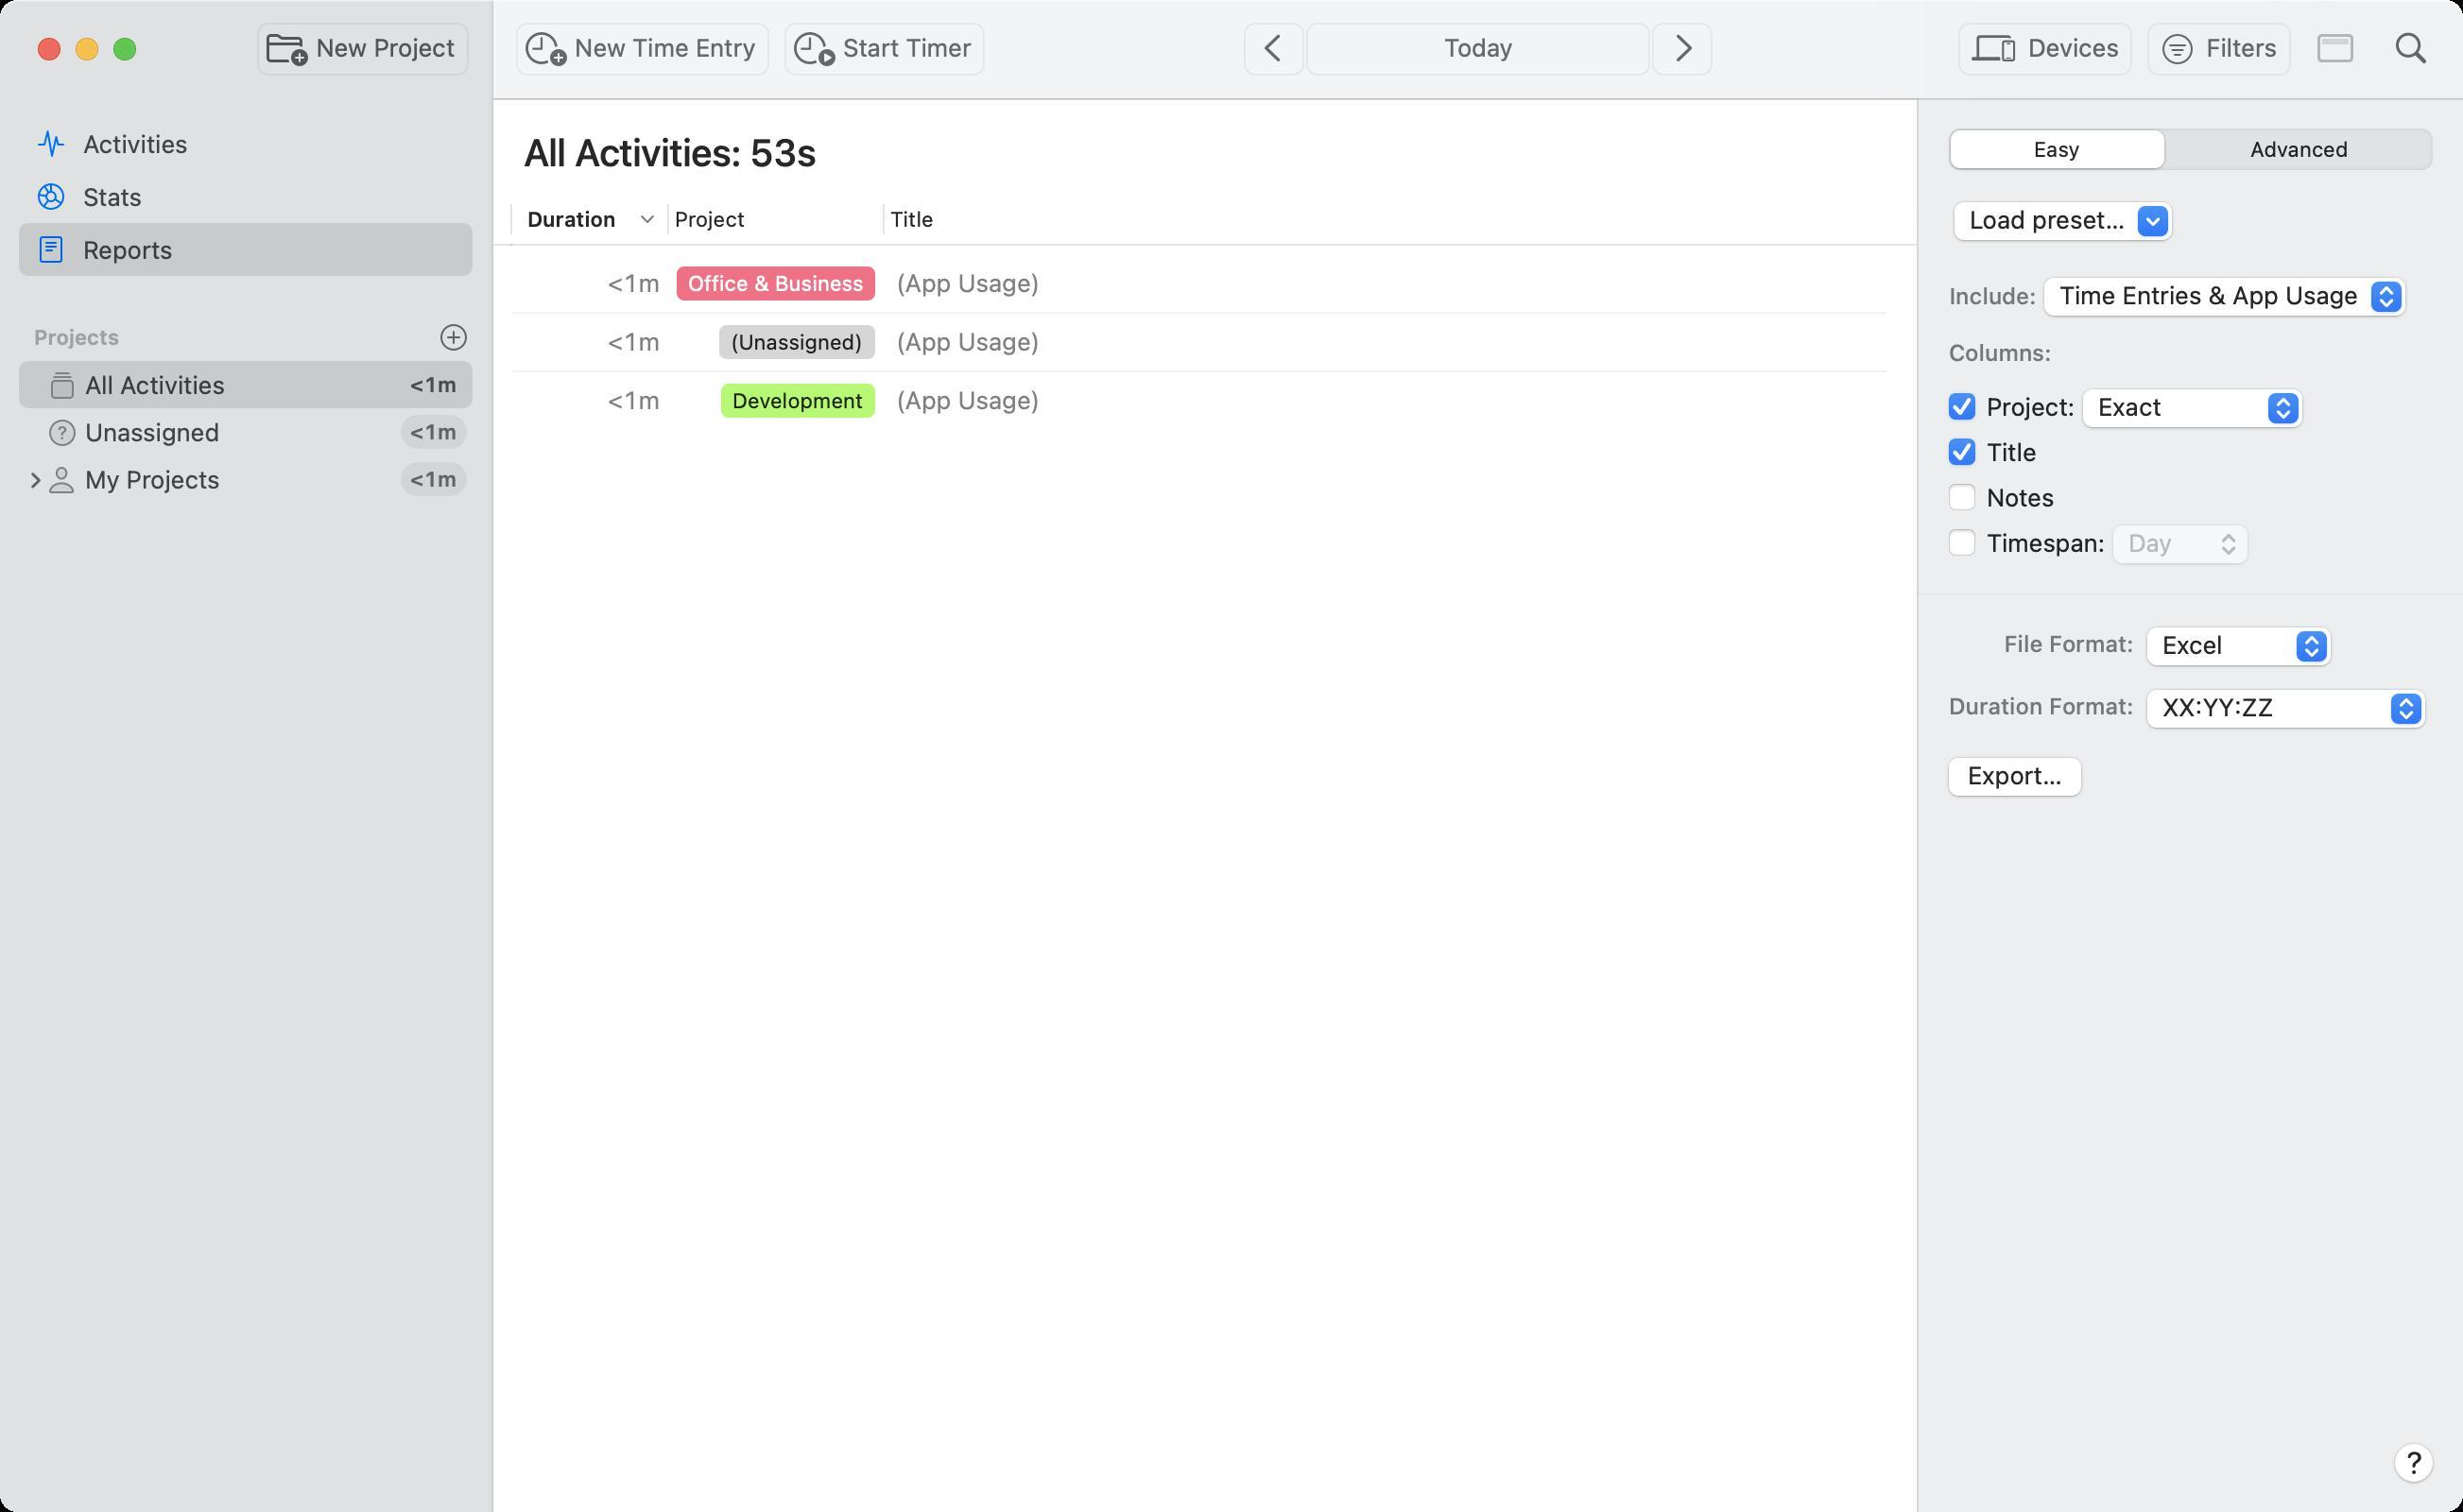
Accessibility tree:
{"name": "Reports", "role": "AXWindow", "description": null, "role_description": "standard window", "value": null, "position": "163.00;110.00", "size": "1303;800", "children": [{"name": null, "role": "AXSplitGroup", "description": null, "role_description": "split group", "value": null, "position": "0.00;0.00", "size": "1303;800", "children": [{"name": null, "role": "AXTable", "description": null, "role_description": "table", "value": null, "position": "0.00;52.00", "size": "260;104", "children": [{"name": null, "role": "AXRow", "description": null, "role_description": "table row", "value": null, "position": "0.00;62.00", "size": "260;28", "children": [{"name": null, "role": "AXCell", "description": null, "role_description": "cell", "value": null, "position": "16.00;62.00", "size": "228;28", "children": [{"name": null, "role": "AXImage", "description": "waveform.path", "role_description": "image", "value": null, "position": "16.00;68.00", "size": "22;16", "children": []}, {"name": null, "role": "AXStaticText", "description": null, "role_description": "text", "value": "Activities", "position": "42.00;68.00", "size": "60;16", "children": []}]}]}, {"name": null, "role": "AXRow", "description": null, "role_description": "table row", "value": null, "position": "0.00;90.00", "size": "260;28", "children": [{"name": null, "role": "AXCell", "description": null, "role_description": "cell", "value": null, "position": "16.00;90.00", "size": "228;28", "children": [{"name": null, "role": "AXImage", "description": "chart", "role_description": "image", "value": null, "position": "16.00;96.00", "size": "22;16", "children": []}, {"name": null, "role": "AXStaticText", "description": null, "role_description": "text", "value": "Stats", "position": "42.00;96.00", "size": "36;16", "children": []}]}]}, {"name": null, "role": "AXRow", "description": null, "role_description": "table row", "value": null, "position": "0.00;118.00", "size": "260;28", "children": [{"name": null, "role": "AXCell", "description": null, "role_description": "cell", "value": null, "position": "16.00;118.00", "size": "228;28", "children": [{"name": null, "role": "AXImage", "description": "doc", "role_description": "image", "value": null, "position": "16.00;124.00", "size": "22;16", "children": []}, {"name": null, "role": "AXStaticText", "description": null, "role_description": "text", "value": "Reports", "position": "42.00;124.00", "size": "52;16", "children": []}]}]}, {"name": null, "role": "AXColumn", "description": null, "role_description": "column", "value": null, "position": "10.00;52.00", "size": "240;104", "children": []}, {"name": null, "role": "AXGroup", "description": null, "role_description": "group", "value": null, "position": "-163.00;844.00", "size": "260;28", "children": [{"name": "Field", "role": "AXButton", "description": null, "role_description": "sort button", "value": null, "position": "-163.00;844.00", "size": "240;28", "children": []}]}]}, {"name": null, "role": "AXScrollArea", "description": null, "role_description": "scroll area", "value": null, "position": "0.00;164.00", "size": "260;636", "children": [{"name": null, "role": "AXOutline", "description": null, "role_description": "outline", "value": null, "position": "0.00;164.00", "size": "260;636", "children": [{"name": null, "role": "AXRow", "description": null, "role_description": "outline row", "value": null, "position": "0.00;164.00", "size": "260;27", "children": [{"name": null, "role": "AXCell", "description": null, "role_description": "cell", "value": null, "position": "10.00;164.00", "size": "240;27", "children": [{"name": null, "role": "AXStaticText", "description": null, "role_description": "text", "value": "Projects", "position": "16.00;169.50", "size": "228;16", "children": []}, {"name": null, "role": "AXImage", "description": "", "role_description": "image", "value": null, "position": "-2.00;170.00", "size": "16;16", "children": []}]}]}, {"name": null, "role": "AXRow", "description": null, "role_description": "outline row", "value": null, "position": "0.00;191.00", "size": "260;25", "children": [{"name": null, "role": "AXCell", "description": null, "role_description": "cell", "value": null, "position": "10.00;191.00", "size": "240;25", "children": [{"name": null, "role": "AXStaticText", "description": null, "role_description": "text", "value": "All Activities", "position": "43.00;195.50", "size": "168;16", "children": []}, {"name": null, "role": "AXImage", "description": "", "role_description": "image", "value": null, "position": "25.00;196.00", "size": "16;16", "children": []}]}]}, {"name": null, "role": "AXRow", "description": null, "role_description": "outline row", "value": null, "position": "0.00;216.00", "size": "260;25", "children": [{"name": null, "role": "AXCell", "description": null, "role_description": "cell", "value": null, "position": "10.00;216.00", "size": "240;25", "children": [{"name": null, "role": "AXStaticText", "description": null, "role_description": "text", "value": "Unassigned", "position": "43.00;220.50", "size": "168;16", "children": []}, {"name": null, "role": "AXImage", "description": "", "role_description": "image", "value": null, "position": "25.00;221.00", "size": "16;16", "children": []}]}]}, {"name": null, "role": "AXRow", "description": null, "role_description": "outline row", "value": null, "position": "0.00;241.00", "size": "260;25", "children": [{"name": null, "role": "AXCell", "description": null, "role_description": "cell", "value": null, "position": "10.00;241.00", "size": "240;25", "children": [{"name": null, "role": "AXStaticText", "description": null, "role_description": "text", "value": "My Projects", "position": "43.00;245.50", "size": "168;16", "children": []}, {"name": null, "role": "AXImage", "description": "", "role_description": "image", "value": null, "position": "25.00;246.00", "size": "16;16", "children": []}, {"name": null, "role": "AXDisclosureTriangle", "description": null, "role_description": "disclosure triangle", "value": 0, "position": "12.00;241.00", "size": "13;25", "children": []}]}]}, {"name": null, "role": "AXColumn", "description": null, "role_description": "column", "value": null, "position": "10.00;164.00", "size": "240;636", "children": []}]}]}, {"name": null, "role": "AXSplitter", "description": null, "role_description": "splitter", "value": 260.0, "position": "260.00;52.00", "size": "1;748", "children": []}, {"name": null, "role": "AXScrollArea", "description": null, "role_description": "scroll area", "value": null, "position": "261.00;53.00", "size": "753;747", "children": [{"name": null, "role": "AXList", "description": null, "role_description": "collection", "value": null, "position": "261.00;53.00", "size": "753;747", "children": [{"name": null, "role": "AXList", "description": "All Activities: 53s", "role_description": "section", "value": null, "position": "261.00;53.00", "size": "753;747", "children": [{"name": null, "role": "AXStaticText", "description": "All Activities: 53s", "role_description": "text", "value": null, "position": "261.00;53.00", "size": "753;41", "children": []}, {"name": null, "role": "AXGroup", "description": null, "role_description": "group", "value": null, "position": "261.00;94.00", "size": "753;706", "children": [{"name": null, "role": "AXScrollArea", "description": null, "role_description": "scroll area", "value": null, "position": "261.00;102.00", "size": "753;698", "children": [{"name": null, "role": "AXOutline", "description": null, "role_description": "outline", "value": null, "position": "261.00;130.00", "size": "753;670", "children": [{"name": null, "role": "AXRow", "description": null, "role_description": "outline row", "value": null, "position": "261.00;135.00", "size": "753;31", "children": [{"name": null, "role": "AXCell", "description": null, "role_description": "cell", "value": null, "position": "277.00;136.00", "size": "75;29", "children": [{"name": null, "role": "AXStaticText", "description": null, "role_description": "text", "value": "<1m", "position": "278.00;141.50", "size": "73;16", "children": []}]}, {"name": null, "role": "AXCell", "description": null, "role_description": "cell", "value": null, "position": "355.00;136.00", "size": "111;29", "children": [{"name": null, "role": "AXStaticText", "description": null, "role_description": "text", "value": "Office & Business", "position": "362.00;143.00", "size": "97;14", "children": []}]}, {"name": null, "role": "AXCell", "description": null, "role_description": "cell", "value": null, "position": "469.00;136.00", "size": "529;29", "children": [{"name": null, "role": "AXStaticText", "description": null, "role_description": "text", "value": "(App Usage)", "position": "472.00;141.50", "size": "80;16", "children": []}]}]}, {"name": null, "role": "AXRow", "description": null, "role_description": "outline row", "value": null, "position": "261.00;166.00", "size": "753;31", "children": [{"name": null, "role": "AXCell", "description": null, "role_description": "cell", "value": null, "position": "277.00;167.00", "size": "75;29", "children": [{"name": null, "role": "AXStaticText", "description": null, "role_description": "text", "value": "<1m", "position": "278.00;172.50", "size": "73;16", "children": []}]}, {"name": null, "role": "AXCell", "description": null, "role_description": "cell", "value": null, "position": "355.00;167.00", "size": "111;29", "children": [{"name": null, "role": "AXStaticText", "description": null, "role_description": "text", "value": "(Unassigned)", "position": "384.50;174.00", "size": "74;14", "children": []}]}, {"name": null, "role": "AXCell", "description": null, "role_description": "cell", "value": null, "position": "469.00;167.00", "size": "529;29", "children": [{"name": null, "role": "AXStaticText", "description": null, "role_description": "text", "value": "(App Usage)", "position": "472.00;172.50", "size": "80;16", "children": []}]}]}, {"name": null, "role": "AXRow", "description": null, "role_description": "outline row", "value": null, "position": "261.00;197.00", "size": "753;31", "children": [{"name": null, "role": "AXCell", "description": null, "role_description": "cell", "value": null, "position": "277.00;198.00", "size": "75;29", "children": [{"name": null, "role": "AXStaticText", "description": null, "role_description": "text", "value": "<1m", "position": "278.00;203.50", "size": "73;16", "children": []}]}, {"name": null, "role": "AXCell", "description": null, "role_description": "cell", "value": null, "position": "355.00;198.00", "size": "111;29", "children": [{"name": null, "role": "AXStaticText", "description": null, "role_description": "text", "value": "Development", "position": "385.50;205.00", "size": "74;14", "children": []}]}, {"name": null, "role": "AXCell", "description": null, "role_description": "cell", "value": null, "position": "469.00;198.00", "size": "529;29", "children": [{"name": null, "role": "AXStaticText", "description": null, "role_description": "text", "value": "(App Usage)", "position": "472.00;203.50", "size": "80;16", "children": []}]}]}, {"name": null, "role": "AXColumn", "description": null, "role_description": "column", "value": null, "position": "271.00;130.00", "size": "83;670", "children": []}, {"name": null, "role": "AXColumn", "description": null, "role_description": "column", "value": null, "position": "354.00;130.00", "size": "114;670", "children": []}, {"name": null, "role": "AXColumn", "description": null, "role_description": "column", "value": null, "position": "468.00;130.00", "size": "536;670", "children": []}, {"name": null, "role": "AXGroup", "description": null, "role_description": "group", "value": null, "position": "261.00;102.00", "size": "753;28", "children": [{"name": "Duration", "role": "AXButton", "description": null, "role_description": "sort button", "value": null, "position": "271.00;102.00", "size": "83;28", "children": []}, {"name": "Project", "role": "AXButton", "description": null, "role_description": "sort button", "value": null, "position": "354.00;102.00", "size": "114;28", "children": []}, {"name": "Title", "role": "AXButton", "description": null, "role_description": "sort button", "value": null, "position": "468.00;102.00", "size": "536;28", "children": []}]}]}]}]}]}]}]}, {"name": null, "role": "AXSplitter", "description": null, "role_description": "splitter", "value": 753.0, "position": "1014.00;52.00", "size": "1;748", "children": []}, {"name": null, "role": "AXScrollArea", "description": null, "role_description": "scroll area", "value": null, "position": "1015.00;52.00", "size": "288;748", "children": [{"name": null, "role": "AXRadioGroup", "description": null, "role_description": "radio group", "value": "{\n    \"name\": null,\n    \"role\": \"AXRadioButton\",\n    \"description\": \"Easy\",\n    \"role_description\": \"radio button\",\n    \"value\": 1,\n    \"position\": \"1029.00;67.00\",\n    \"size\": \"117;24\",\n    \"children\": []\n}", "position": "1029.00;67.00", "size": "260;24", "children": [{"name": null, "role": "AXRadioButton", "description": "Easy", "role_description": "radio button", "value": 1, "position": "1029.00;67.00", "size": "117;24", "children": []}, {"name": null, "role": "AXRadioButton", "description": "Advanced", "role_description": "radio button", "value": 0, "position": "1146.00;67.00", "size": "143;24", "children": []}]}, {"name": "Load_preset…", "role": "AXMenuButton", "description": null, "role_description": "menu button", "value": null, "position": "1031.00;106.00", "size": "122;25", "children": []}, {"name": null, "role": "AXStaticText", "description": null, "role_description": "text", "value": "Include:", "position": "1029.00;149.00", "size": "50;15", "children": []}, {"name": null, "role": "AXPopUpButton", "description": null, "role_description": "pop up button", "value": "Time Entries & App Usage", "position": "1078.50;146.00", "size": "198;25", "children": []}, {"name": null, "role": "AXStaticText", "description": null, "role_description": "text", "value": "Columns:", "position": "1029.00;179.00", "size": "58;15", "children": []}, {"name": "Project:", "role": "AXCheckBox", "description": null, "role_description": "checkbox", "value": 1, "position": "1029.00;206.00", "size": "73;18", "children": []}, {"name": null, "role": "AXPopUpButton", "description": null, "role_description": "pop up button", "value": "Exact", "position": "1099.00;205.00", "size": "123;25", "children": []}, {"name": "Title", "role": "AXCheckBox", "description": null, "role_description": "checkbox", "value": 1, "position": "1029.00;230.00", "size": "53;18", "children": []}, {"name": "Notes", "role": "AXCheckBox", "description": null, "role_description": "checkbox", "value": 0, "position": "1029.00;254.00", "size": "62;18", "children": []}, {"name": "Timespan:", "role": "AXCheckBox", "description": null, "role_description": "checkbox", "value": 0, "position": "1029.00;278.00", "size": "89;18", "children": []}, {"name": null, "role": "AXPopUpButton", "description": null, "role_description": "pop up button", "value": "Day", "position": "1115.00;277.00", "size": "78;25", "children": []}, {"name": null, "role": "AXStaticText", "description": null, "role_description": "text", "value": "File Format:", "position": "1029.00;333.00", "size": "102;15", "children": []}, {"name": null, "role": "AXPopUpButton", "description": null, "role_description": "pop up button", "value": "Excel", "position": "1133.00;331.00", "size": "104;25", "children": []}, {"name": null, "role": "AXStaticText", "description": null, "role_description": "text", "value": "Duration Format:", "position": "1029.00;366.00", "size": "102;15", "children": []}, {"name": null, "role": "AXPopUpButton", "description": null, "role_description": "pop up button", "value": "XX:YY:ZZ", "position": "1133.00;364.00", "size": "154;25", "children": []}, {"name": "Export…", "role": "AXButton", "description": null, "role_description": "button", "value": null, "position": "1024.00;396.00", "size": "84;32", "children": []}, {"name": null, "role": "AXButton", "description": "Help", "role_description": "button", "value": null, "position": "1264.00;763.00", "size": "25;25", "children": []}]}]}, {"name": null, "role": "AXToolbar", "description": null, "role_description": "toolbar", "value": null, "position": "0.00;0.00", "size": "1303;52", "children": [{"name": null, "role": "AXButton", "description": "New Project", "role_description": "button", "value": null, "position": "132.00;0.00", "size": "120;52", "children": []}, {"name": null, "role": "AXButton", "description": "New Time Entry", "role_description": "button", "value": null, "position": "269.00;0.00", "size": "142;52", "children": []}, {"name": null, "role": "AXButton", "description": "Start Timer", "role_description": "button", "value": null, "position": "411.00;0.00", "size": "114;52", "children": []}, {"name": null, "role": "AXGroup", "description": null, "role_description": "group", "value": null, "position": "653.00;0.00", "size": "258;52", "children": [{"name": "Date_Range", "role": "AXGroup", "description": null, "role_description": "group", "value": null, "position": "652.00;6.00", "size": "260;40", "children": [{"name": null, "role": "AXButton", "description": "Previous", "role_description": "button", "value": null, "position": "652.00;6.00", "size": "39;40", "children": []}, {"name": null, "role": "AXButton", "description": "Today", "role_description": "button", "value": null, "position": "691.00;6.00", "size": "183;40", "children": []}, {"name": null, "role": "AXButton", "description": "Next", "role_description": "button", "value": null, "position": "874.00;6.00", "size": "38;40", "children": []}]}]}, {"name": null, "role": "AXButton", "description": "Devices", "role_description": "button", "value": null, "position": "1032.00;0.00", "size": "100;52", "children": []}, {"name": null, "role": "AXButton", "description": "Filters", "role_description": "button", "value": null, "position": "1132.00;0.00", "size": "84;52", "children": []}, {"name": null, "role": "AXButton", "description": "Toggle Timeline Orientation", "role_description": "button", "value": null, "position": "1216.00;0.00", "size": "40;52", "children": []}, {"name": null, "role": "AXGroup", "description": null, "role_description": "group", "value": null, "position": "1256.00;0.00", "size": "39;52", "children": [{"name": "", "role": "AXButton", "description": "Search", "role_description": "button", "value": null, "position": "1254.50;6.00", "size": "42;40", "children": []}]}]}, {"name": null, "role": "AXButton", "description": null, "role_description": "close button", "value": null, "position": "19.00;18.00", "size": "14;16", "children": []}, {"name": null, "role": "AXButton", "description": null, "role_description": "full screen button", "value": null, "position": "59.00;18.00", "size": "14;16", "children": [{"name": null, "role": "AXGroup", "description": null, "role_description": "group", "value": null, "position": "59.00;18.00", "size": "14;16", "children": [{"name": null, "role": "AXGroup", "description": null, "role_description": "group", "value": null, "position": "59.00;18.00", "size": "14;16", "children": []}]}]}, {"name": null, "role": "AXButton", "description": null, "role_description": "minimize button", "value": null, "position": "39.00;18.00", "size": "14;16", "children": []}]}